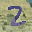
Label: 2